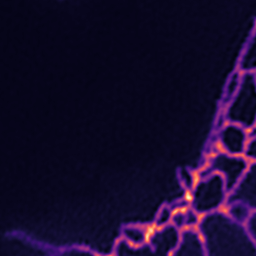
Label: Super-resolution ER image